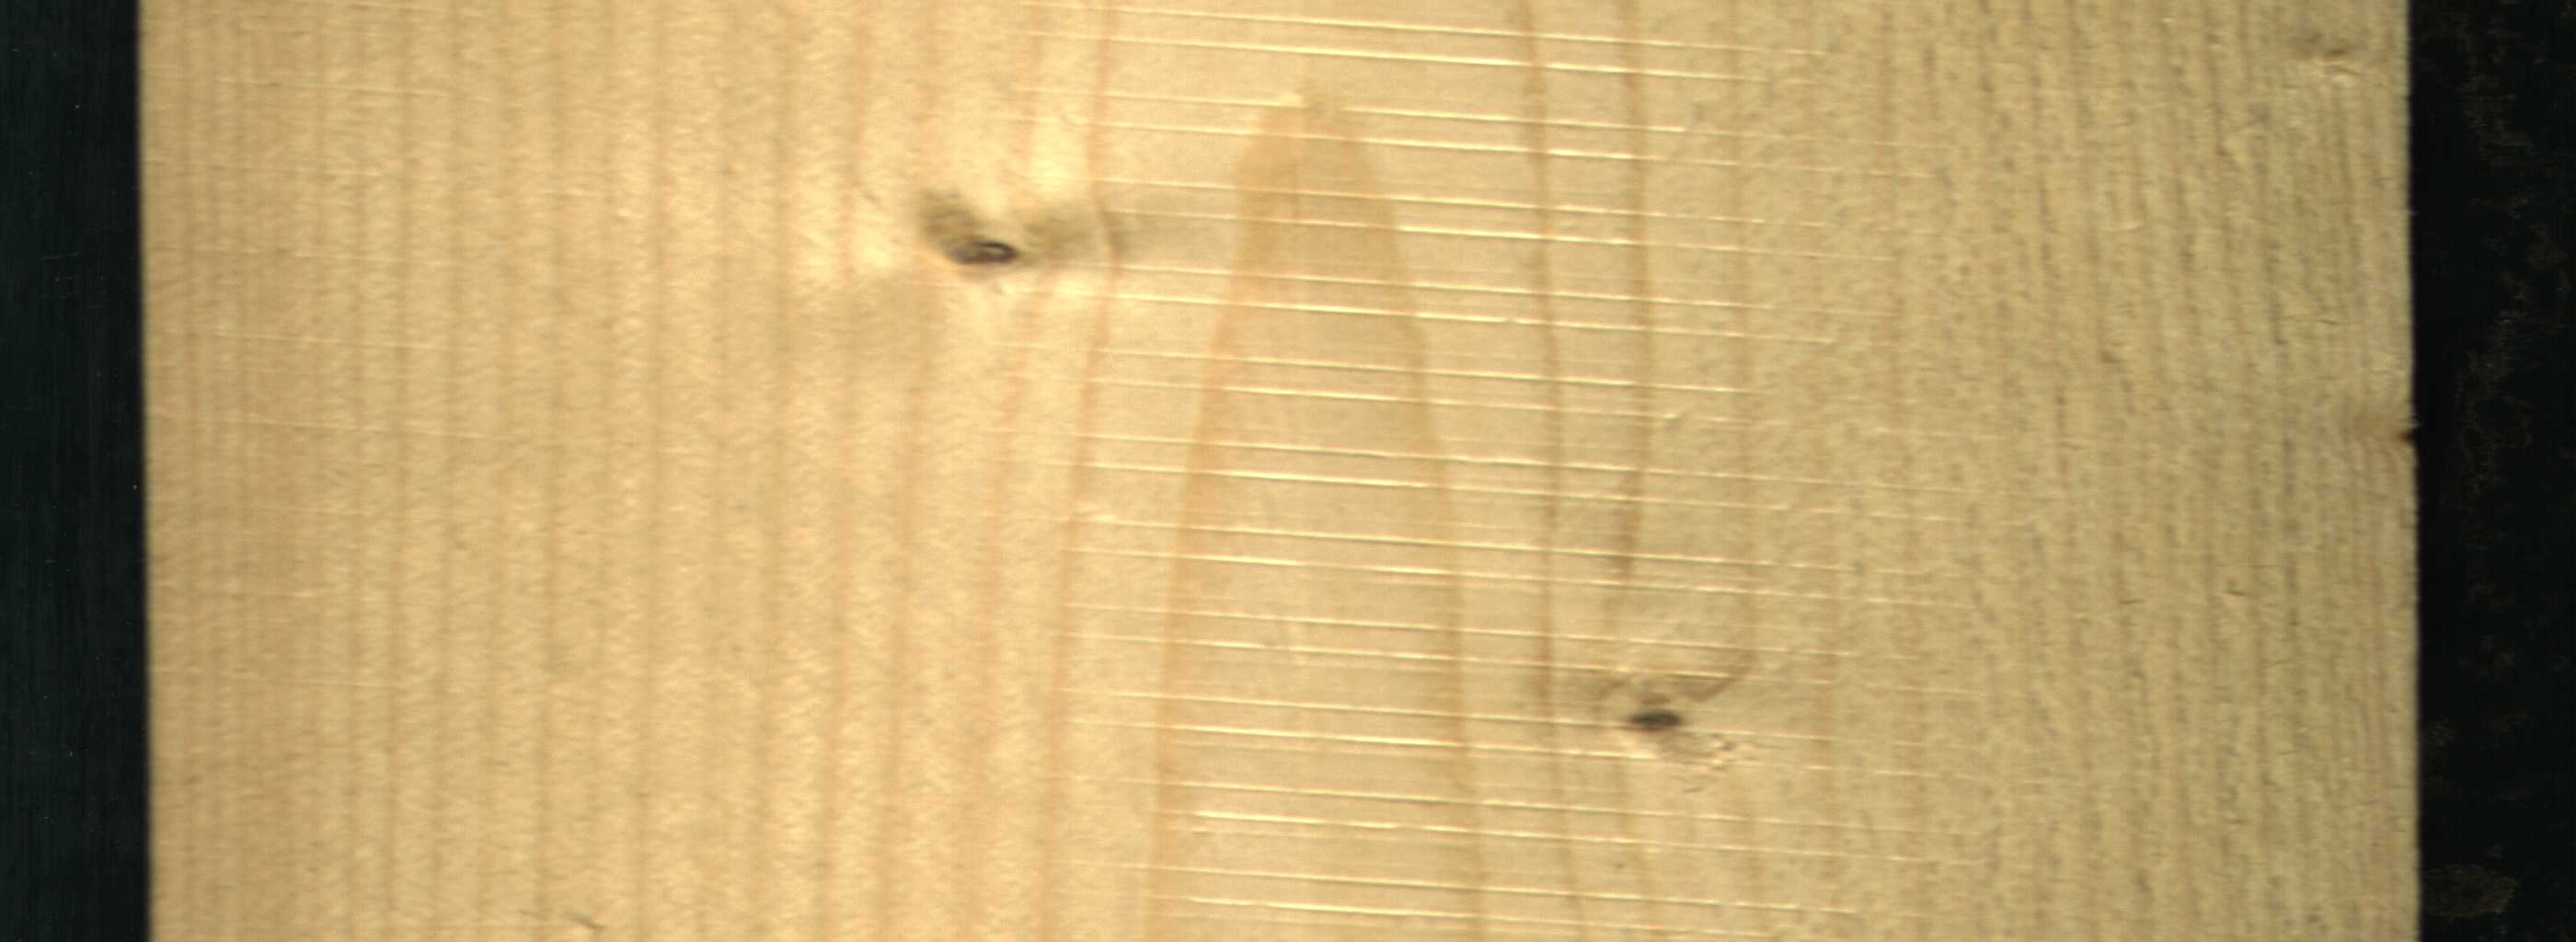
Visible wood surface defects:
Live_Knot
Live_Knot